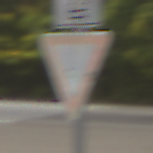
Verkehrszeichen: VorfahrtGewaehren
Zusatzzeichen oben: RichtungsangabeDurchPfeile9
Umgebung: Outdoor, Suburban
Tageszeit: MorningAfternoon
Wetter: Clear
Licht: Natural
Jahreszeit: NotSpecified
Kontrast: HighContrast